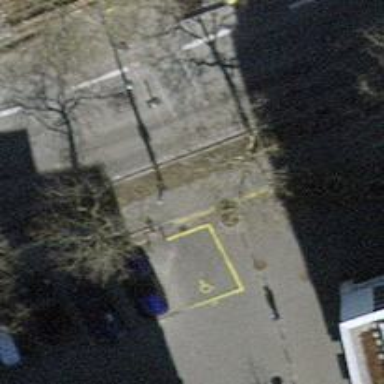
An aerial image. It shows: Bollard.